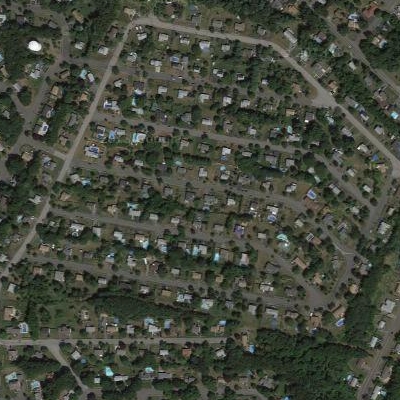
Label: Resident